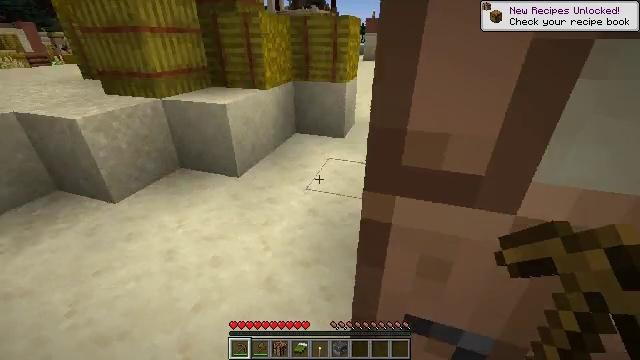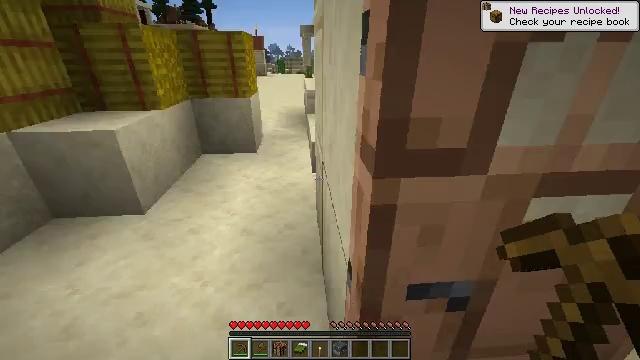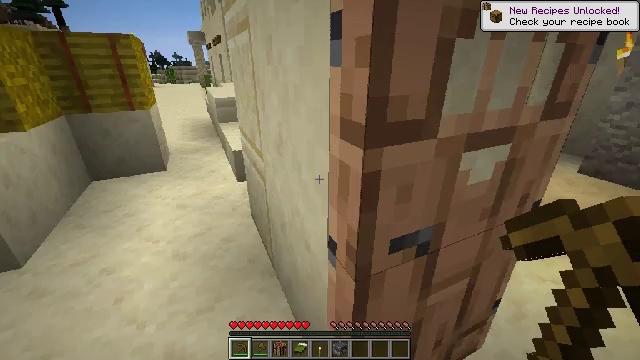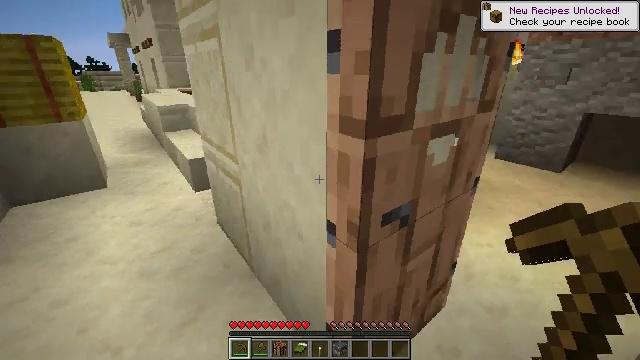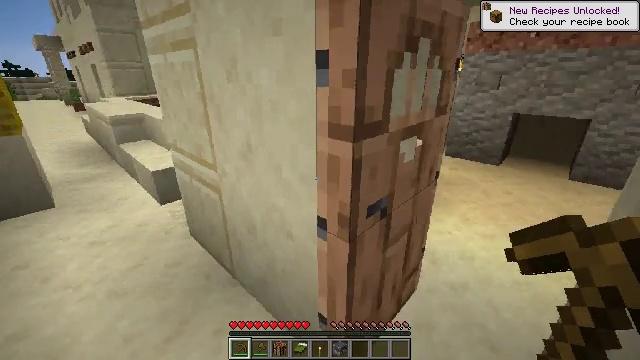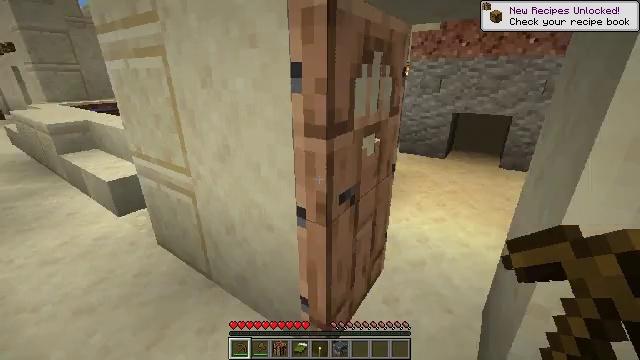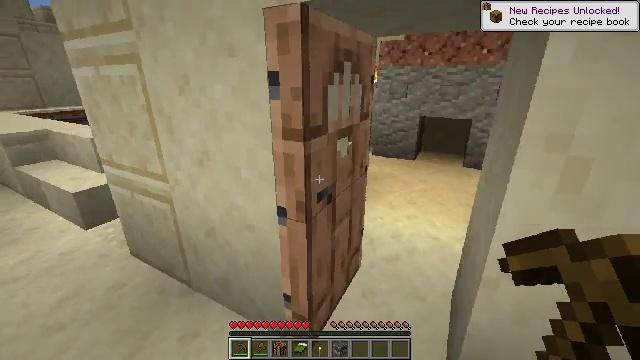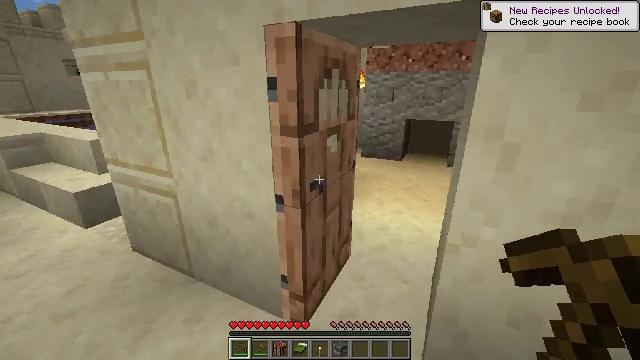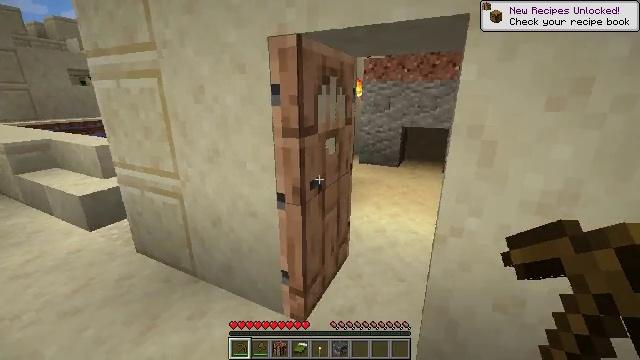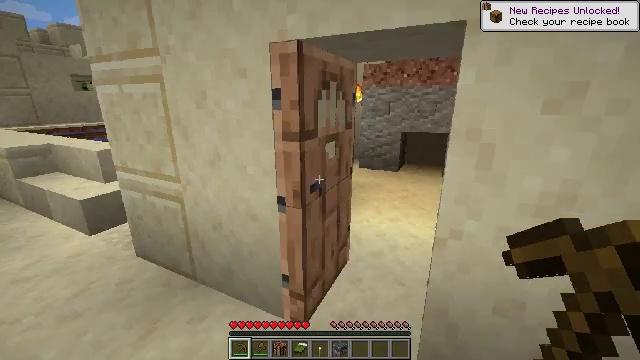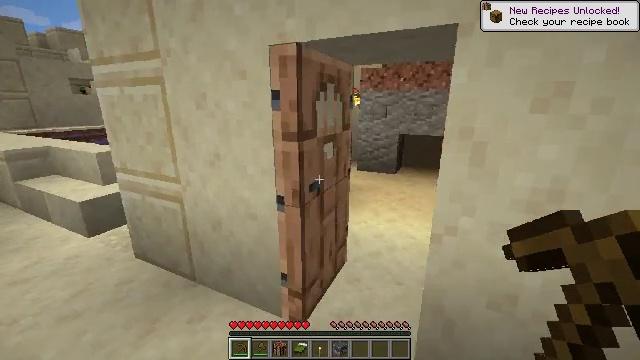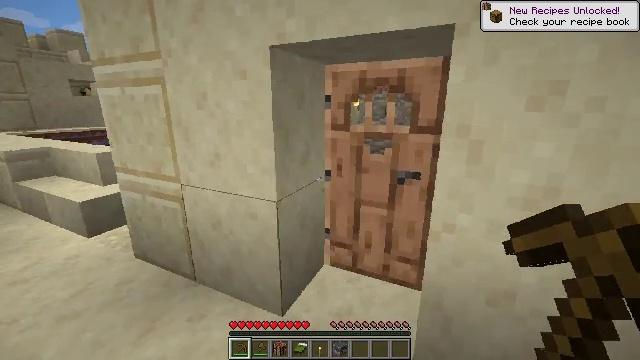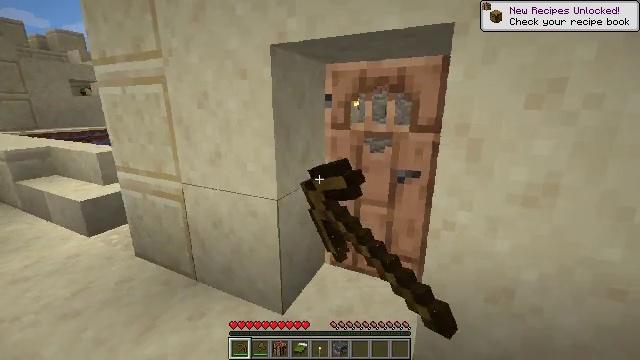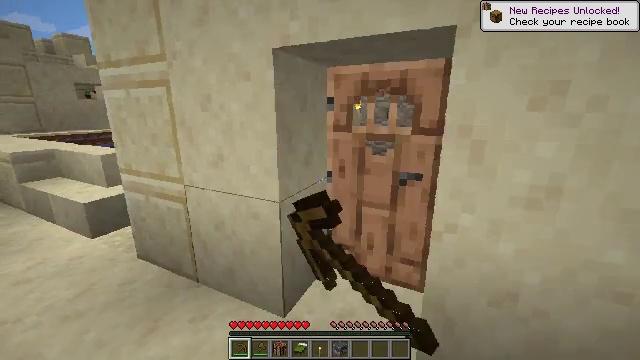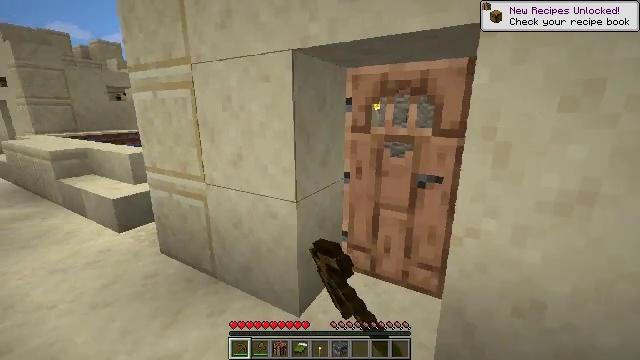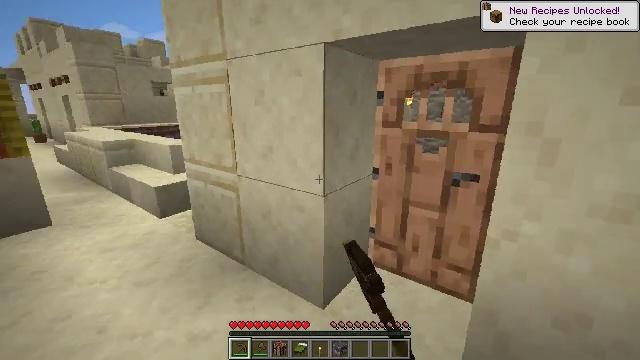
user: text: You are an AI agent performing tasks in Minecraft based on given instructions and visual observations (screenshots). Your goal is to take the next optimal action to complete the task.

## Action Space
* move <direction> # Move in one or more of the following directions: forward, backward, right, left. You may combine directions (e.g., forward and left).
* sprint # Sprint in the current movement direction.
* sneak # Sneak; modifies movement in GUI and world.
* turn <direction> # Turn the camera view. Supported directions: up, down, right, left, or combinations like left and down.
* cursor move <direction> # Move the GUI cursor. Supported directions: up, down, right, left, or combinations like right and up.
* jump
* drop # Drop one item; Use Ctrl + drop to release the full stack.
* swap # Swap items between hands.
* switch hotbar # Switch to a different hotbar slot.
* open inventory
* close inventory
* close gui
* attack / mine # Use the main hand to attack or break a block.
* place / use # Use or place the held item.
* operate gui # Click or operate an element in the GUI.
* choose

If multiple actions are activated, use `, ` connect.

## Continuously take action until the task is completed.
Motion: motion action
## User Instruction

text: Break the chest to retrieve items inside.
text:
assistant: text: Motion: move back and move left, turn right and up
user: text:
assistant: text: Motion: move back and move left, turn right and up
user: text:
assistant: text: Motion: move back and move left, turn right and up
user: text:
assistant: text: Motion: move back and move left, turn right and up
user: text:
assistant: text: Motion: move back, turn right
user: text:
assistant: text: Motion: move back, turn right and up
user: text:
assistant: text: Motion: turn right
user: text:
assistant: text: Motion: turn up
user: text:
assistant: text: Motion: turn up
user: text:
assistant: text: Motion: no_op
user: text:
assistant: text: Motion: use / place
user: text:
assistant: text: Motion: use / place
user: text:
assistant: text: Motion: no_op
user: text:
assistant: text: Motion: turn left
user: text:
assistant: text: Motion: turn left and down
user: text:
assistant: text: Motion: turn left, open inventory
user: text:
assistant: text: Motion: open inventory
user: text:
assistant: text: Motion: open inventory
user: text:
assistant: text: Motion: open inventory
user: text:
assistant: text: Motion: cursor move right, open inventory
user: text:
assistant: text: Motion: cursor move right
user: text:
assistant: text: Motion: cursor move right
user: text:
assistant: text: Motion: cursor move down
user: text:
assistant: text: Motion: cursor move down
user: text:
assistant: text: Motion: cursor move down
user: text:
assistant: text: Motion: cursor move down
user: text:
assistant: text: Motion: no_op
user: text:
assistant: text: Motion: no_op
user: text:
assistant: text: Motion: no_op
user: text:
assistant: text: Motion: no_op